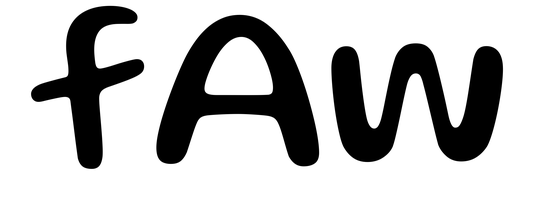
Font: Gluten_Regular